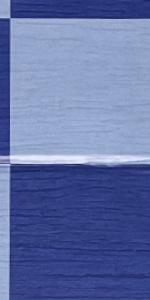
Label: Empty